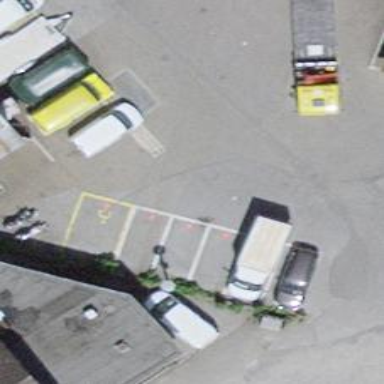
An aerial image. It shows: Street side parking area.